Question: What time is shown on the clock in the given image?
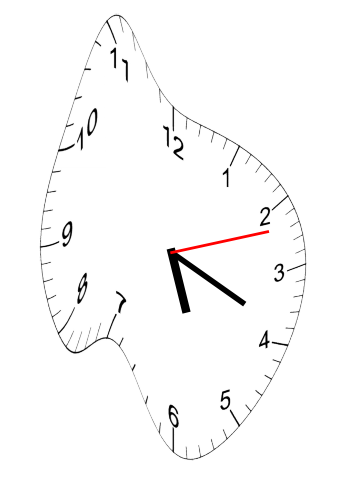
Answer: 05:19:12